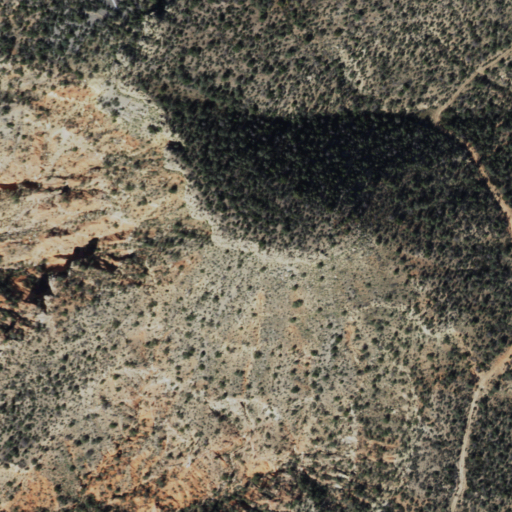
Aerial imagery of mountain in Arizona named Big A Mountain containing shrub and evergreen forest